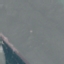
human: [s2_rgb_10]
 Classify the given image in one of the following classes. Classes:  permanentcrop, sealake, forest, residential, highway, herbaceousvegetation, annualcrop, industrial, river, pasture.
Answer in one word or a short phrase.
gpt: SeaLake